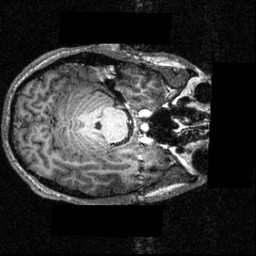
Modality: T1w
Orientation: axial
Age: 21
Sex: male
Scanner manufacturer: siemens
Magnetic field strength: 3.951 T
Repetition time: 1.5 s
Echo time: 0.00335 s